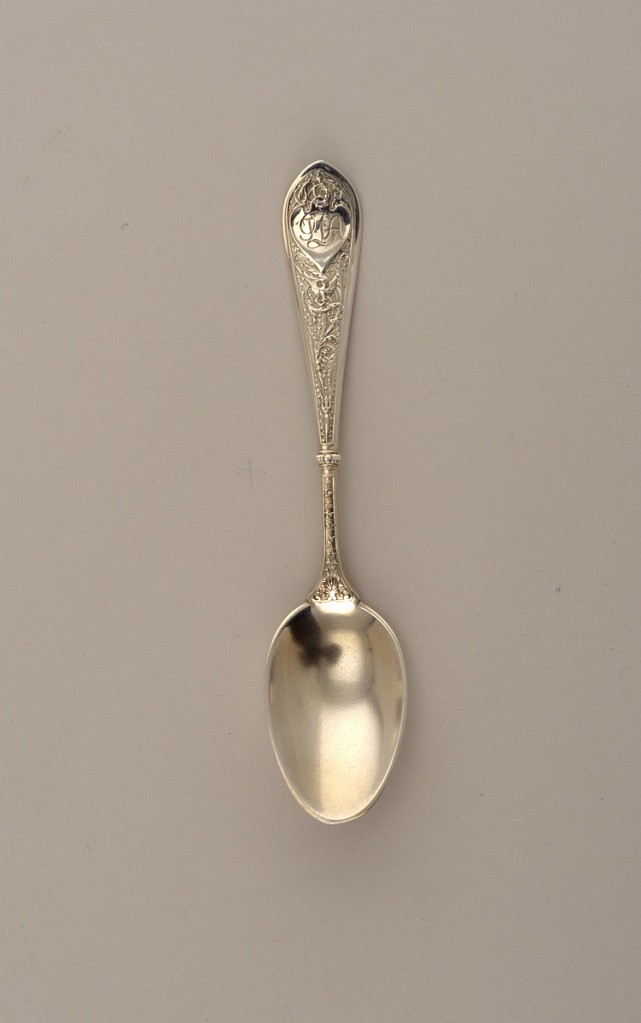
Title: Set of Demitasse Spoons in Raphael Pattern
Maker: Gorham Manufacturing Company, Providence, Rhode Island, USA, founded 1818
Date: patented 1874, produced late 19th century
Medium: silver
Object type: spoons
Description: Set of six identical demitasse spoons, each with ovoid bowl with frosted finish to interior. Tapering stem with small gadrooned knop below the pointed, rounded terminal which is stamped with scrolling vines and a dove on a matted ground. Obverse engraved with monogram "JDA" in trefoil-topped heart-shaped reserve.